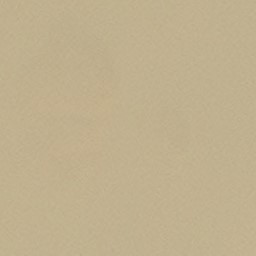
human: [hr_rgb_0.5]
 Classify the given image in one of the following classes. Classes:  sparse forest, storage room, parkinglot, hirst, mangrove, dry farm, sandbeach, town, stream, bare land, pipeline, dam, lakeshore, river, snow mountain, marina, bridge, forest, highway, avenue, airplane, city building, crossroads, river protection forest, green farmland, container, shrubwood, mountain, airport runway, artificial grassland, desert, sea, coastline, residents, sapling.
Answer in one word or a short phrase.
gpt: desert